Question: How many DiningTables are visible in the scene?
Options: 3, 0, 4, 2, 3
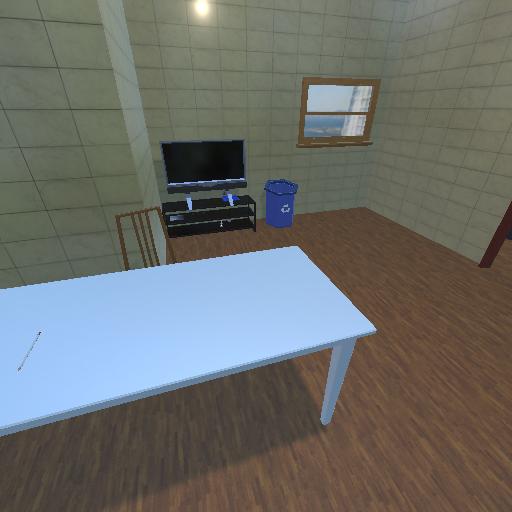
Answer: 3